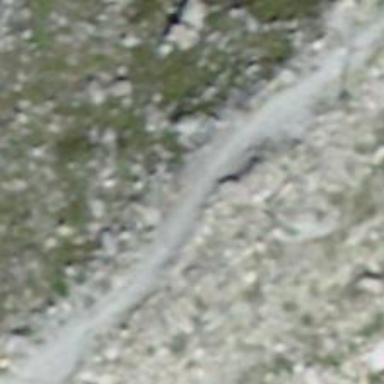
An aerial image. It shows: Path.